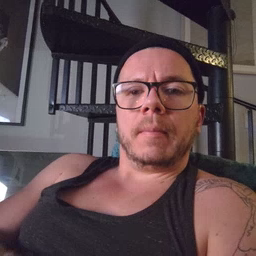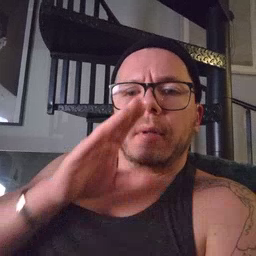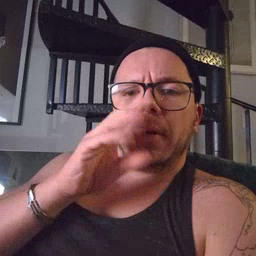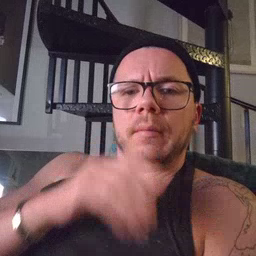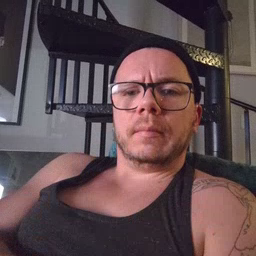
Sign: duck